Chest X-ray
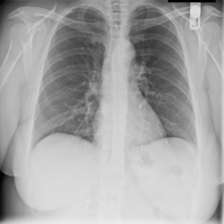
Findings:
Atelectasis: negative
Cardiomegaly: negative
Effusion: negative
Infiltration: negative
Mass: negative
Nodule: negative
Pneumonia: negative
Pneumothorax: negative
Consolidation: negative
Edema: negative
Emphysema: negative
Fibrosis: negative
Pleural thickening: negative
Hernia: negative